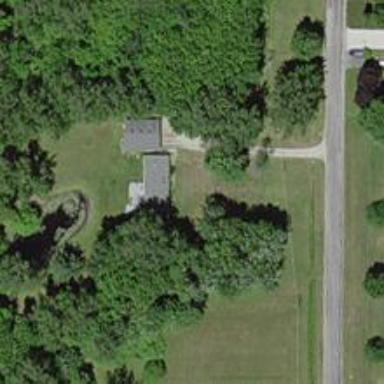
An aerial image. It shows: Driveway.